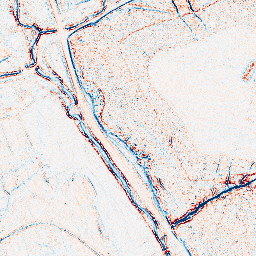
Category: edge_preserving
Decomposition family: bilateral
Decomposition parameters: d: 5
sigma_color: 50
sigma_space: 75
Upsampling method: bicubic_3x
Upsampling parameters: scale: 3
Upsampling scale: 3